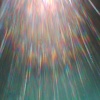
Label: sunburn